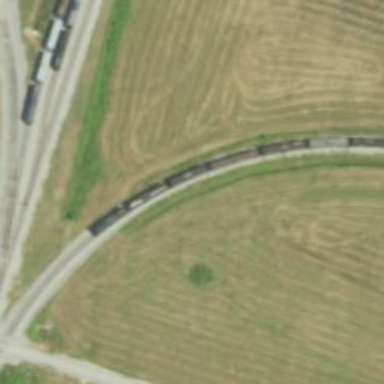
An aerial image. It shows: Rail spur service.